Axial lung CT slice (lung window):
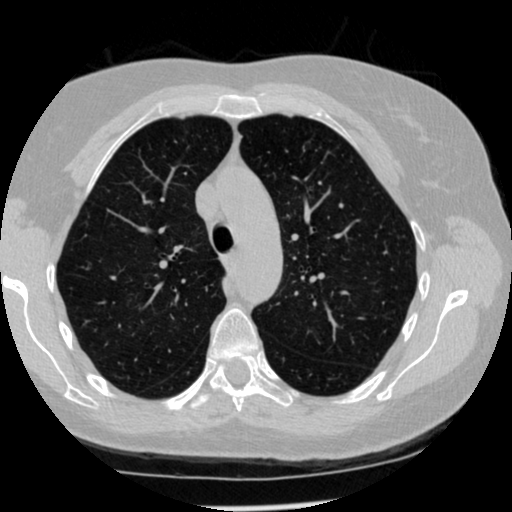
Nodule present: no